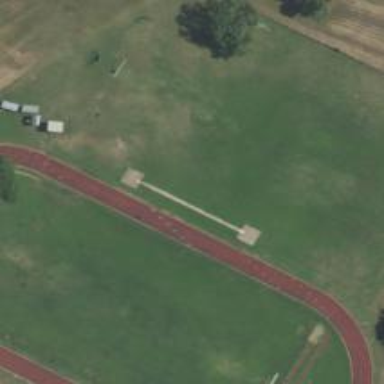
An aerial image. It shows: Athletics track located on leisure land.